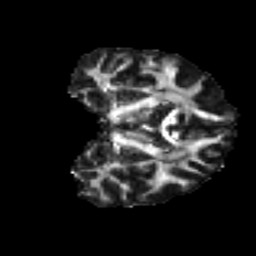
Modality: FA
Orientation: coronal
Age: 35
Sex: male
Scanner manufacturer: ge
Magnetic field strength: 3 T
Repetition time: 7.8 s
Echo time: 0.0613 s